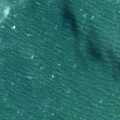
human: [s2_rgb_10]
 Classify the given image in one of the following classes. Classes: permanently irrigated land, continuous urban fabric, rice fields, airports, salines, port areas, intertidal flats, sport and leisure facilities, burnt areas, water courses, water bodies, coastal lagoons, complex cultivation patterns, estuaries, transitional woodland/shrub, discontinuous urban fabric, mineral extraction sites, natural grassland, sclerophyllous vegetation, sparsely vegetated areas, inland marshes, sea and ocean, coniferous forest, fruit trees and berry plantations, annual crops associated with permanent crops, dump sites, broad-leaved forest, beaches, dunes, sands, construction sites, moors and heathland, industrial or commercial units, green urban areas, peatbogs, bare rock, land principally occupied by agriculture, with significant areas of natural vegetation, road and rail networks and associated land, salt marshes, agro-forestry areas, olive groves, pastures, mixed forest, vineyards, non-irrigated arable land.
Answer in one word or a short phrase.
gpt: sea and ocean